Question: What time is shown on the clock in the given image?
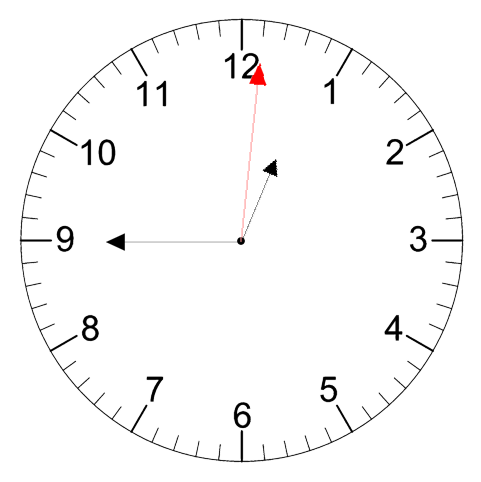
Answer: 12:45:01